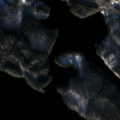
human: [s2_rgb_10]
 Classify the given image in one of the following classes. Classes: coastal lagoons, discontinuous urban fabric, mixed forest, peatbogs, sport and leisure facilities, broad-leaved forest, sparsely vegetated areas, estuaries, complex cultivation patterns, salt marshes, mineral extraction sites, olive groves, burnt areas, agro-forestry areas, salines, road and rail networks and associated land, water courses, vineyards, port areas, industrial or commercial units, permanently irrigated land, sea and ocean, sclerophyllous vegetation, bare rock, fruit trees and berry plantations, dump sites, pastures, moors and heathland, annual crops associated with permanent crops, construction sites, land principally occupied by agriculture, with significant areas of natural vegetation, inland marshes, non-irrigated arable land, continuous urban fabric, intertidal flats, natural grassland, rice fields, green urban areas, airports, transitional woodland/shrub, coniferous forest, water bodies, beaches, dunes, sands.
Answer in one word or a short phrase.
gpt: discontinuous urban fabric, coniferous forest, mixed forest, water bodies